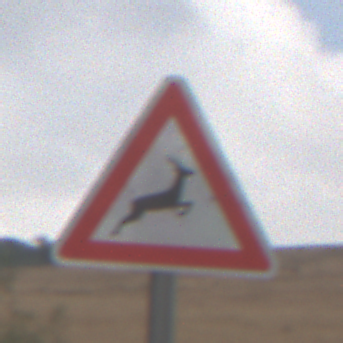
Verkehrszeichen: WildwechselLinks
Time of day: MorningAfternoon
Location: Outdoor (Nature)
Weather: Overcast
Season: NotSpecified
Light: Natural